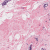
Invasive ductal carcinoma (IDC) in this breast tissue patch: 0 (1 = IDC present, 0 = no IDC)